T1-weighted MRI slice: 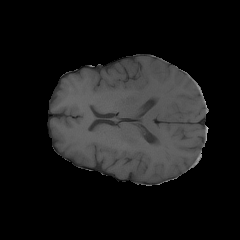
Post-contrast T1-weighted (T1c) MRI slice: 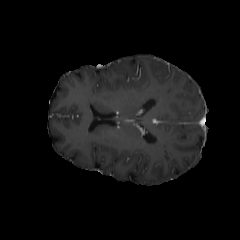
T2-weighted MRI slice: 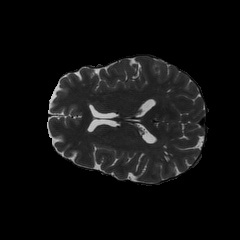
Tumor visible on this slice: no